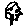
Label: tree